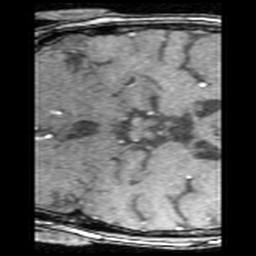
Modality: angio
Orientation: coronal
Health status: ill
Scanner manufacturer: siemens
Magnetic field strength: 3 T
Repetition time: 0.022 s
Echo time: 0.00386 s